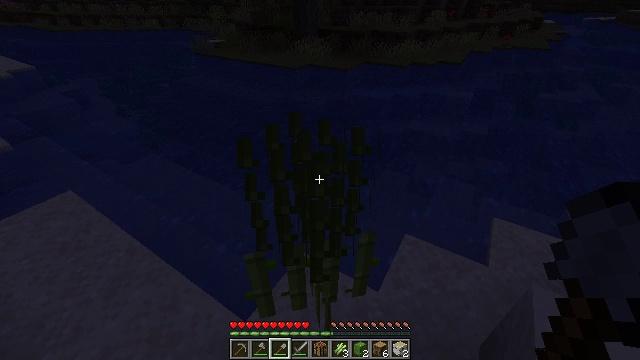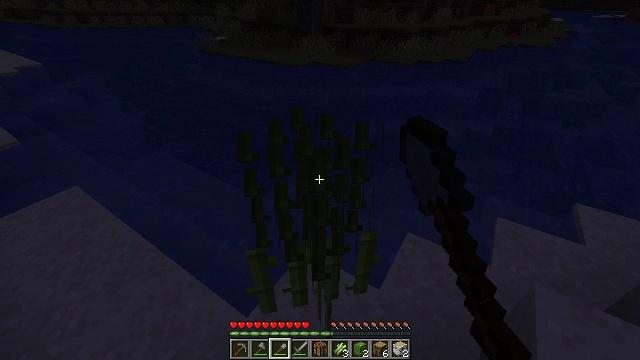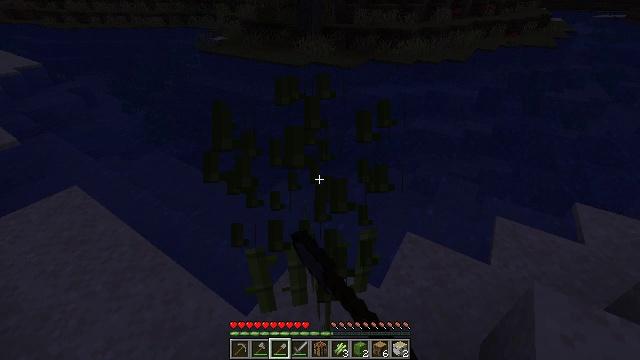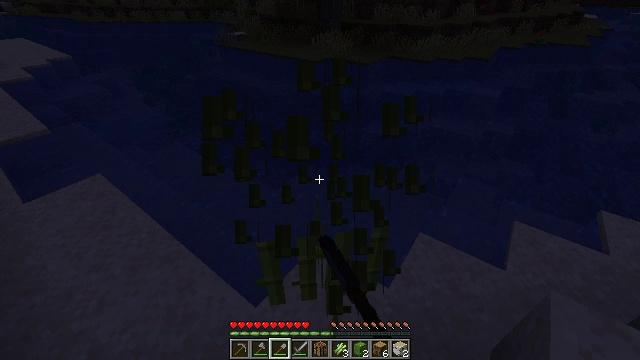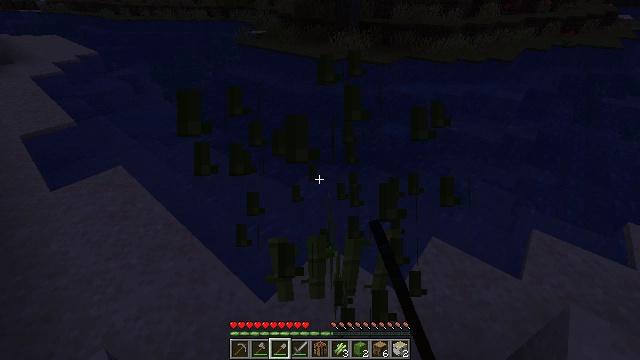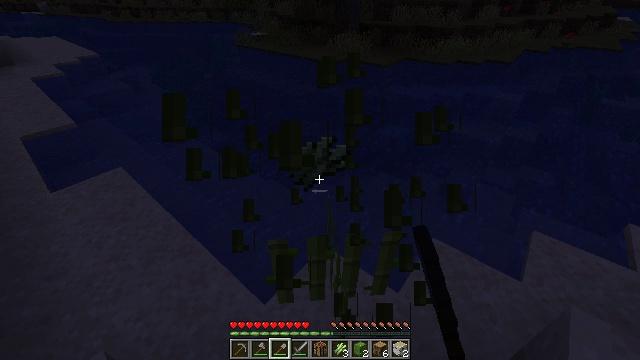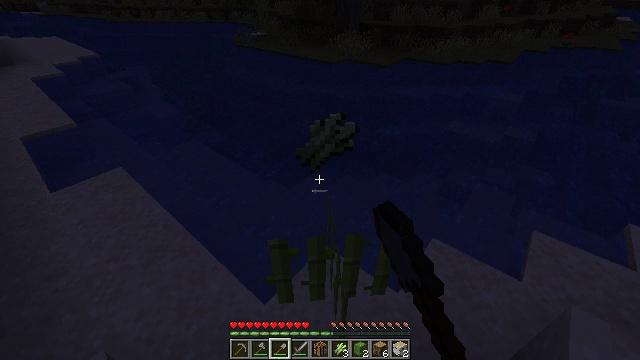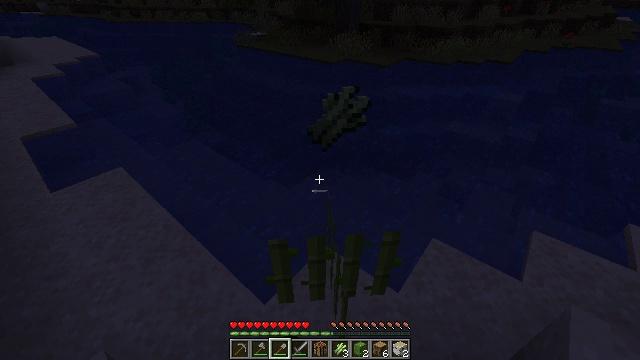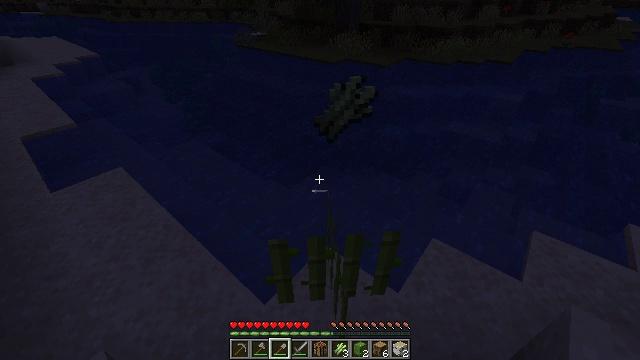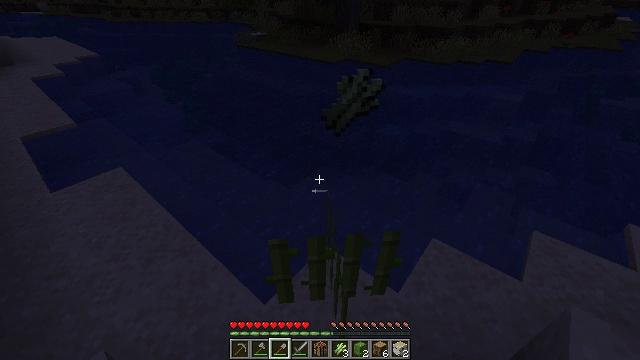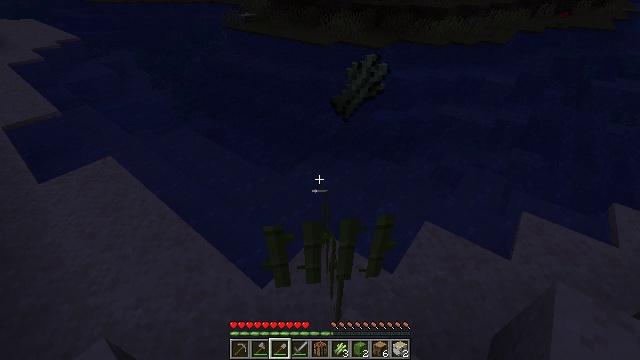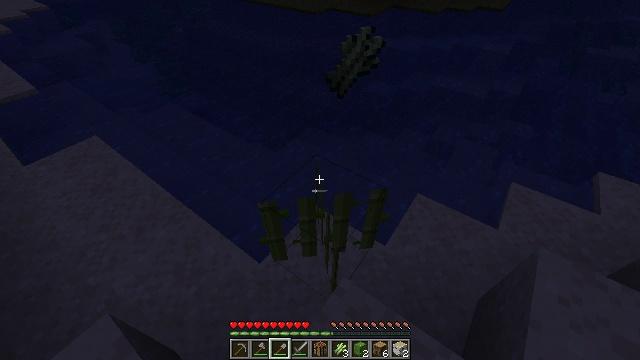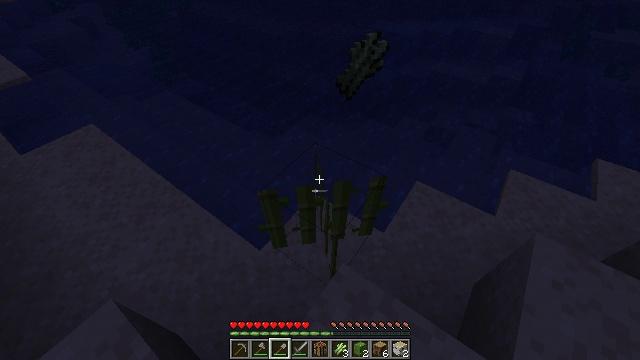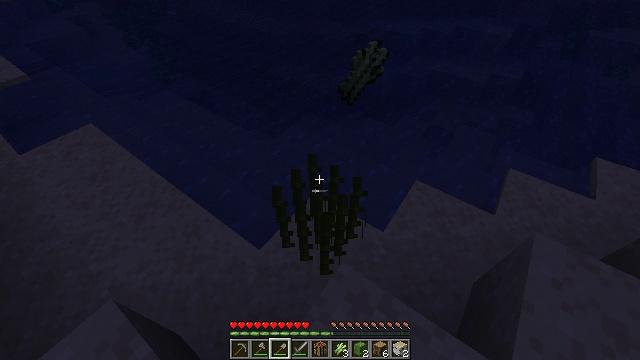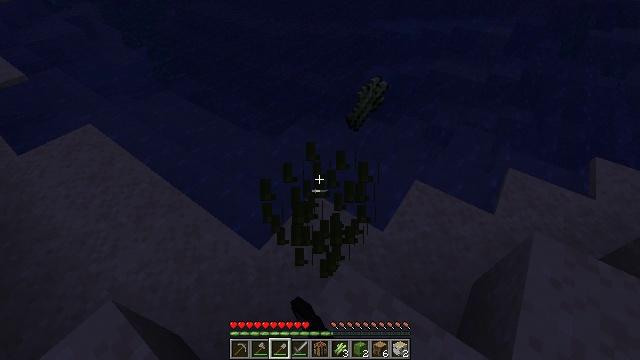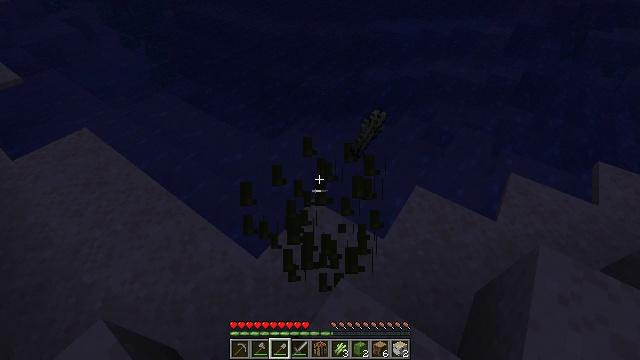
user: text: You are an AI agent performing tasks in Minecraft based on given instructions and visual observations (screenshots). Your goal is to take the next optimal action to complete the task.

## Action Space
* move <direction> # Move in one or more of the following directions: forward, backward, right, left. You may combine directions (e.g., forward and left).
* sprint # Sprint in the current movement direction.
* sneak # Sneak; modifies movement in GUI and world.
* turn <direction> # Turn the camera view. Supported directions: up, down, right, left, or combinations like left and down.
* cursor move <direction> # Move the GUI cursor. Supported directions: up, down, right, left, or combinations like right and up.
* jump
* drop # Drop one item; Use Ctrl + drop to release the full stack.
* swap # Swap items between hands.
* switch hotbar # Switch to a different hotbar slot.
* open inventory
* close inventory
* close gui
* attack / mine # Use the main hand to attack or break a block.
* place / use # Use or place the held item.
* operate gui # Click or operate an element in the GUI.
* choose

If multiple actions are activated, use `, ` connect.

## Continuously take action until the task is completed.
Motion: motion action
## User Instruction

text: Harvest sugar cane from the plant.
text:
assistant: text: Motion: attack / mine
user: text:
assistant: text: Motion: attack / mine
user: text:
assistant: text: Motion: turn left, attack / mine
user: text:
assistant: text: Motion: turn left
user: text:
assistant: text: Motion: attack / mine
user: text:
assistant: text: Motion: attack / mine
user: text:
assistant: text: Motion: attack / mine
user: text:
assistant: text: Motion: no_op
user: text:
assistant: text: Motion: no_op
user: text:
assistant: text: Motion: turn right and down
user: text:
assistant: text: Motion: turn right and down
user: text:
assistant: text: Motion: turn down
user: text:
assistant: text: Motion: attack / mine
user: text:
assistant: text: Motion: attack / mine
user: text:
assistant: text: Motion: move forward, attack / mine
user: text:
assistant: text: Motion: move forward, attack / mine
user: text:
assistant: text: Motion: move forward
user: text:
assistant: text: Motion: no_op